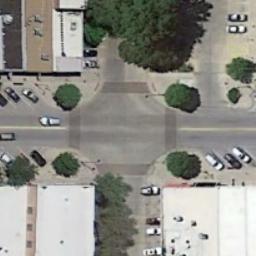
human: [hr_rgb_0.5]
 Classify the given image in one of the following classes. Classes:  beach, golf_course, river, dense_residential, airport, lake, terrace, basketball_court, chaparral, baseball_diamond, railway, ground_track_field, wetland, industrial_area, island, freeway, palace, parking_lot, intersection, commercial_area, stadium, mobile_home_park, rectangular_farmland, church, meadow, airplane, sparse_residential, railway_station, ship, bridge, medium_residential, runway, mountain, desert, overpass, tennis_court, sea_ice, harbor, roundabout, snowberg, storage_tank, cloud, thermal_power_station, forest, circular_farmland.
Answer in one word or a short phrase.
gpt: intersection